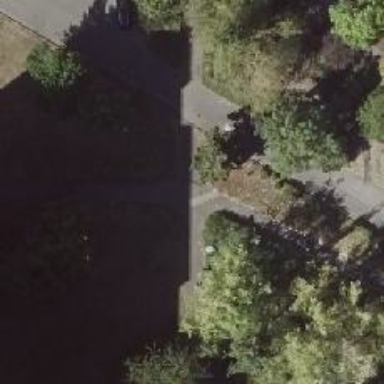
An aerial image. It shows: Asphalt footway.